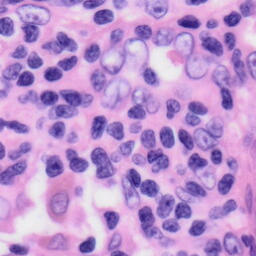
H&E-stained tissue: Skin